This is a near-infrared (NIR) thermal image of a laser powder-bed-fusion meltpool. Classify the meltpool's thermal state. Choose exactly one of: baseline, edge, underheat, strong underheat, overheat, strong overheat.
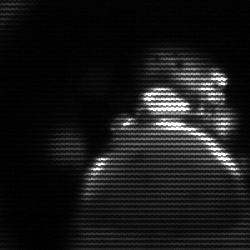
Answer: baseline